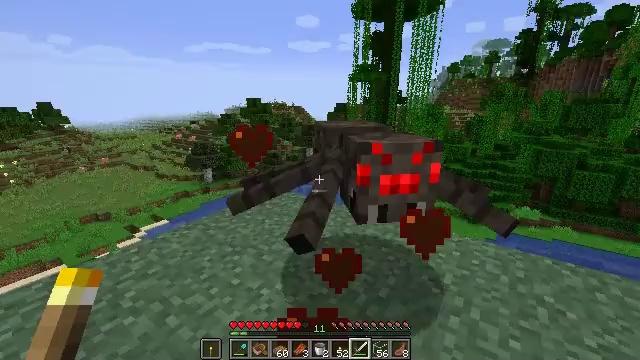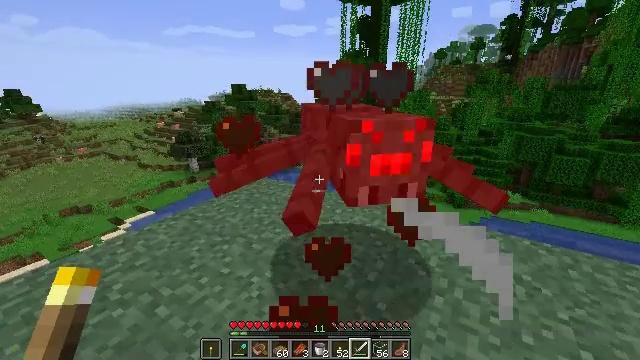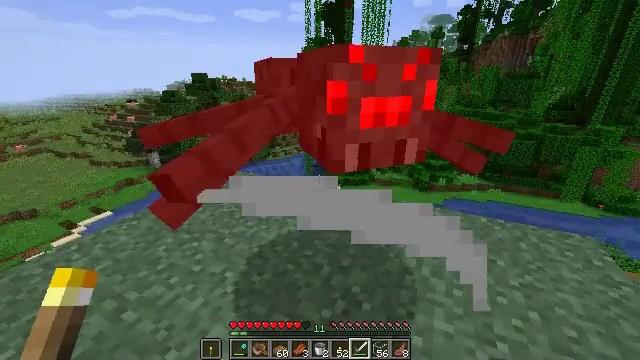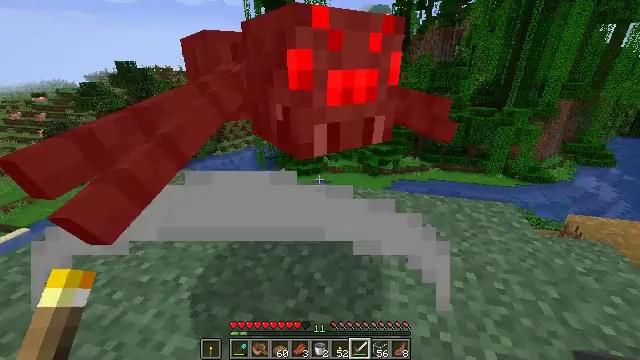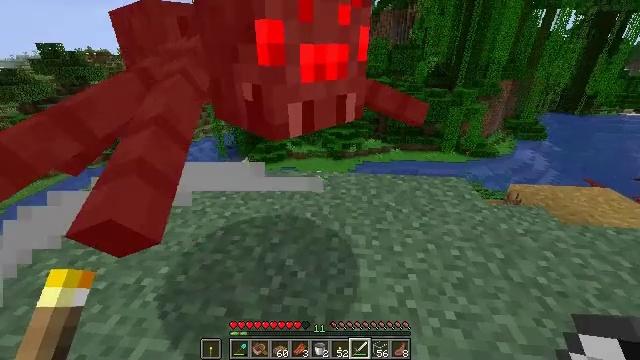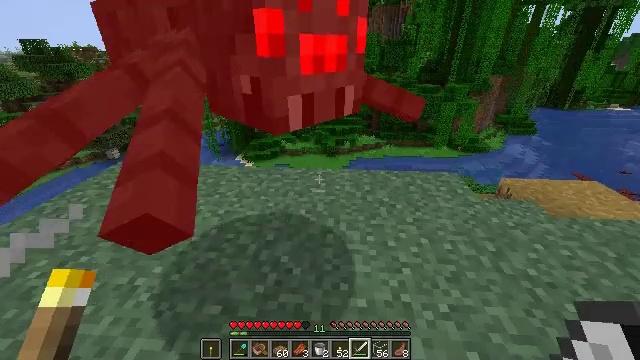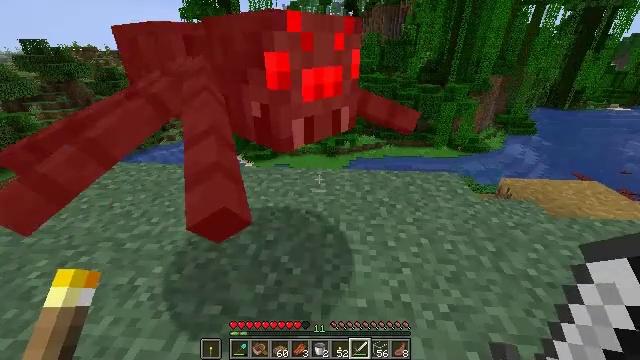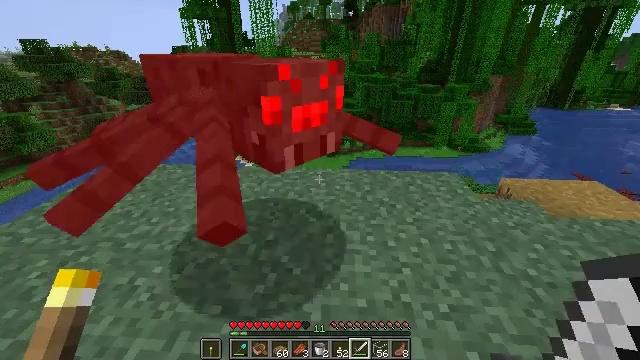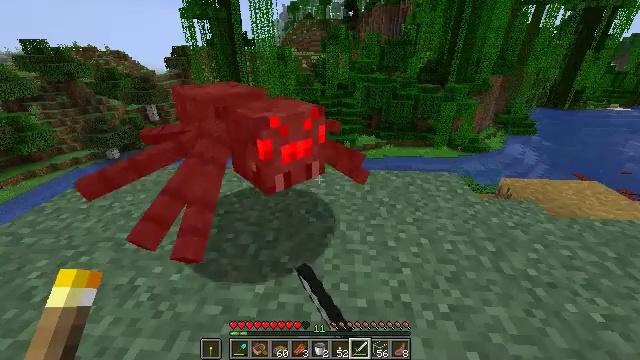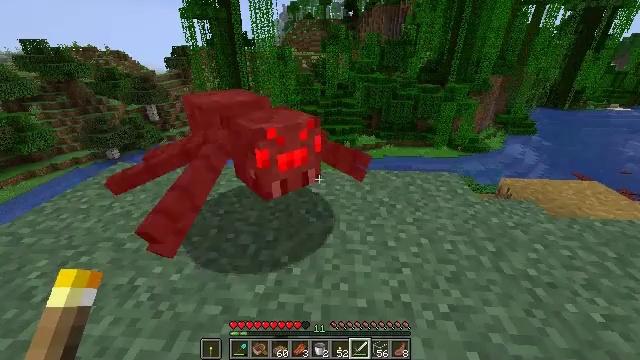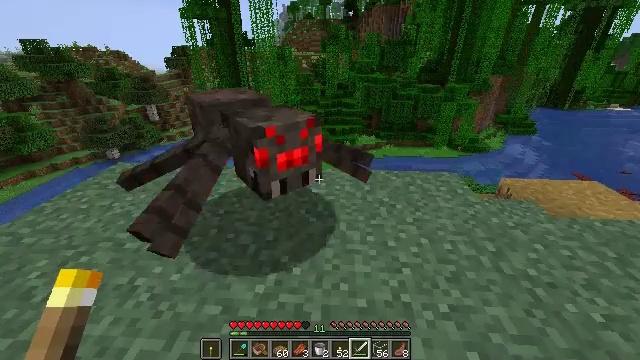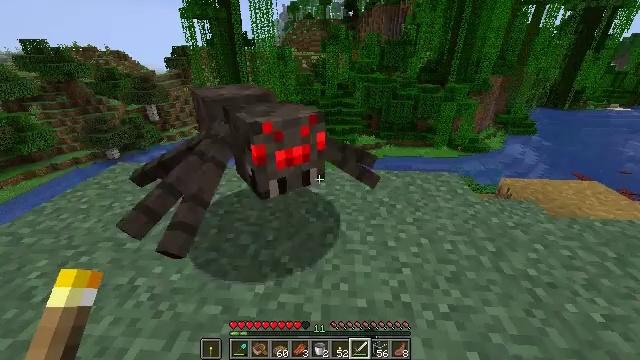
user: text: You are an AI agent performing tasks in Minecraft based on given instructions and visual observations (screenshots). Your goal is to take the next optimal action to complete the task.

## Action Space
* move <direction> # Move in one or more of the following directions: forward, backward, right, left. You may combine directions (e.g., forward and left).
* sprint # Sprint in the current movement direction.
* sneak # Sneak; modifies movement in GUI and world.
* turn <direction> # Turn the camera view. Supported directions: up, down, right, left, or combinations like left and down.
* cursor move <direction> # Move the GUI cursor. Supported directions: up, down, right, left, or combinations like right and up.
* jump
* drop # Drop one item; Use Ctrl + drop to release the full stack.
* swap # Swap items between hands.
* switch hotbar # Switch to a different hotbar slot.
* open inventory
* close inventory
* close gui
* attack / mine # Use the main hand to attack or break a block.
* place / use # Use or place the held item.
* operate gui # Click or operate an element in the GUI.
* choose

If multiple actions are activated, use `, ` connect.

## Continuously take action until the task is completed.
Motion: motion action
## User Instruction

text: Hunt a spider.
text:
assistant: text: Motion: turn right and down, attack / mine
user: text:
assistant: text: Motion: turn right and down
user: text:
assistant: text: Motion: turn right and down
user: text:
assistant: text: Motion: turn right and down
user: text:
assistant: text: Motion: turn right
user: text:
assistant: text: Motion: no_op
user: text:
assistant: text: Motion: attack / mine
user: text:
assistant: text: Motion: attack / mine
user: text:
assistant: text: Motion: attack / mine
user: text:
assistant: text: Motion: attack / mine
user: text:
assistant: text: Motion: attack / mine
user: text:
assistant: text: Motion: attack / mine